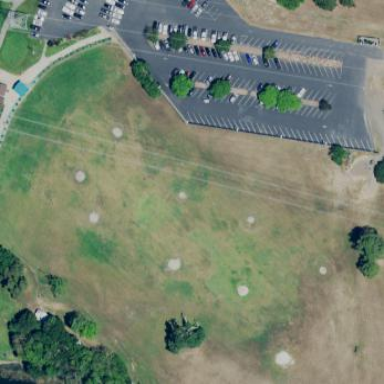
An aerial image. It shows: Grassy area used as driving range for golf.